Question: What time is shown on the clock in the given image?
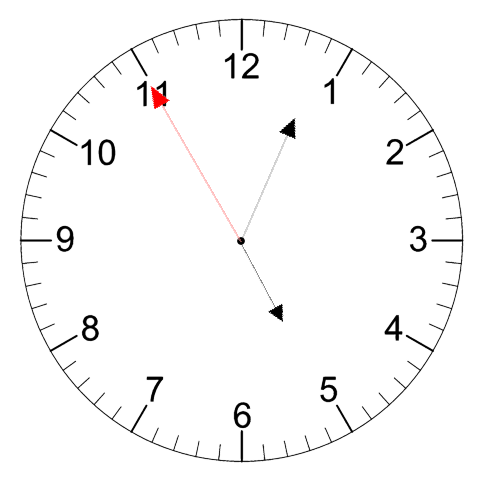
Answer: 05:03:55